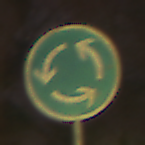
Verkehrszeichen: Kreisverkehr
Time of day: Night
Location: Outdoor (Suburban)
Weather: Clear
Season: NotSpecified
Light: Artificial